Question: What I want to create should look like this :

I want it like this because I want the button to cover a part of the content of the webview making it unreachable for the user.
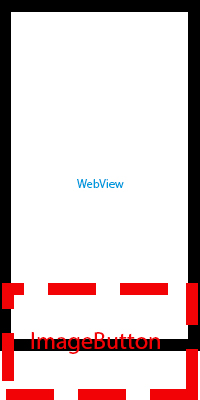
Answer: You can do it using 'FrameLayout' as follows...
'''
<FrameLayout xmlns:android="http://schemas.android.com/apk/res/android"
android:layout_width="match_parent"
android:layout_height="match_parent" >
<WebView
android:id="@+id/webview"
android:layout_width="fill_parent"
android:layout_height="fill_parent" />
<Button
android:layout_width="fill_parent"
android:layout_height="wrap_content"
android:layout_gravity="bottom"
android:text="Button" />
</FrameLayout>
'''